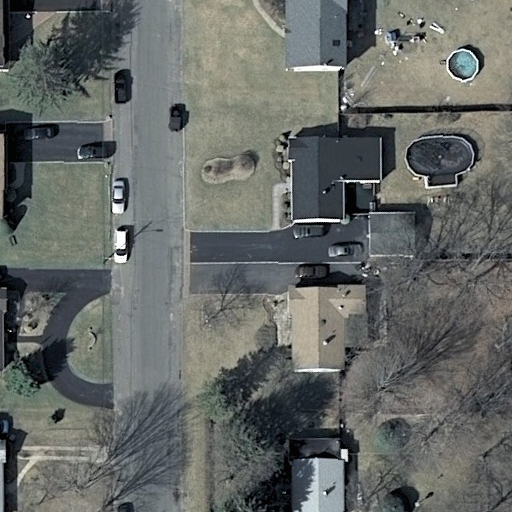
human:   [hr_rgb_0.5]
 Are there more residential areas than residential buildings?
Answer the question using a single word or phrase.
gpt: no

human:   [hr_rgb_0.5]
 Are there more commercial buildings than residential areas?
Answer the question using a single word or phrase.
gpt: no

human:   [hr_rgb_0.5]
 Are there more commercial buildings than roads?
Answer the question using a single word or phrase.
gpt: no

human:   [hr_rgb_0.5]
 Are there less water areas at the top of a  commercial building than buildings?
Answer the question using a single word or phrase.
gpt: yes

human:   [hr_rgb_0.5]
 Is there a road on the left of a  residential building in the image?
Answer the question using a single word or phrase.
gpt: yes

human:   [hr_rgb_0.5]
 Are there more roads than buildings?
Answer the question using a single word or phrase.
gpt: no

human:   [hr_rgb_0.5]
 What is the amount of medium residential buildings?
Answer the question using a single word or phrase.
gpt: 4

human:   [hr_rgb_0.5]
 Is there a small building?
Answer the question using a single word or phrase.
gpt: yes

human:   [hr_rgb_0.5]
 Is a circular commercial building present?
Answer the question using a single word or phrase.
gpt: no

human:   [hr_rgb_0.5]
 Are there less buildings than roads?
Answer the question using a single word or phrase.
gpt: no

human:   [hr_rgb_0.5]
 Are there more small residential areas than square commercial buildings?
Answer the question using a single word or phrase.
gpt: no

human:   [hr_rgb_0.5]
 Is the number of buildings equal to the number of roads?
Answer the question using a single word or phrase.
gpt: no

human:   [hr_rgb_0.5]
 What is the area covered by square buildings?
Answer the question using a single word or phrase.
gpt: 0m2

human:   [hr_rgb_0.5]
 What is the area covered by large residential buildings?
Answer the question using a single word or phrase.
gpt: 0m2

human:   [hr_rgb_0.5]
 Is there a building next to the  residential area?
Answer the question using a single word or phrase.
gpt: yes

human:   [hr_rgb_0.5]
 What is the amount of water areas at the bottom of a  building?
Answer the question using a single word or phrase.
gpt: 0

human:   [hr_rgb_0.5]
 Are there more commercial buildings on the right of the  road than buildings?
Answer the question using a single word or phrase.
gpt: no

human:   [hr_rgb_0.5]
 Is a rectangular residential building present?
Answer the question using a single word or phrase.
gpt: yes

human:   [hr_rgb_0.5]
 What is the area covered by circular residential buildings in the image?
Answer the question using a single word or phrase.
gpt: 0m2

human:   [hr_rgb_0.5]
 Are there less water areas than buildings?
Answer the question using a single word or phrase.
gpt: yes

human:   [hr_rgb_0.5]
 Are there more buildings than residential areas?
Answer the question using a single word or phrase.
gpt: yes

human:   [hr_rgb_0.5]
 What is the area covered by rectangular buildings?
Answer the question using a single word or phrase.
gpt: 423m2

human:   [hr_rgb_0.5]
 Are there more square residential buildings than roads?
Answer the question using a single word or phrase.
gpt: no

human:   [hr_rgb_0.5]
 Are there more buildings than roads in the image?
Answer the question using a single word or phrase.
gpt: yes

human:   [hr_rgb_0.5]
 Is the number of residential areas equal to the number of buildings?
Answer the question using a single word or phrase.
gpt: no

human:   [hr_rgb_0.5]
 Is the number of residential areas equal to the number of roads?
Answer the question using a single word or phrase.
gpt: yes

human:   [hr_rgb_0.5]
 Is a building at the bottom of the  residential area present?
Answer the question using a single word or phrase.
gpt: yes

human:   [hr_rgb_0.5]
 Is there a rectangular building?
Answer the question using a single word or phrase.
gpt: yes

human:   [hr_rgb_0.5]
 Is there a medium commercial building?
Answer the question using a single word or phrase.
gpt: no

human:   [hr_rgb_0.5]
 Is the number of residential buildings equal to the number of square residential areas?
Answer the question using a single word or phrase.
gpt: no

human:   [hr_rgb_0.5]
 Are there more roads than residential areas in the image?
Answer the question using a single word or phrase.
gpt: no

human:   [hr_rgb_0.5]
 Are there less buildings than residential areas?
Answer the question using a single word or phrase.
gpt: no

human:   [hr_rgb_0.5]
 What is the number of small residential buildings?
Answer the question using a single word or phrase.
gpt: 4

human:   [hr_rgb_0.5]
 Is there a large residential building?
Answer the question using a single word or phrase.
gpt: no

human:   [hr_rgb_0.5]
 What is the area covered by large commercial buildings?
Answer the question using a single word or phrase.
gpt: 0m2

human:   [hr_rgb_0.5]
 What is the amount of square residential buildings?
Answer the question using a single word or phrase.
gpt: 0